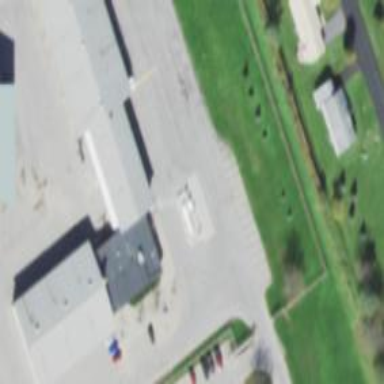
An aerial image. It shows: Industrial building.